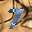
Label: 7